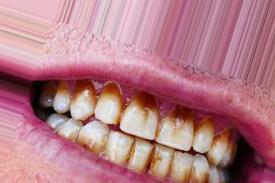
Condition: Tooth Discoloration